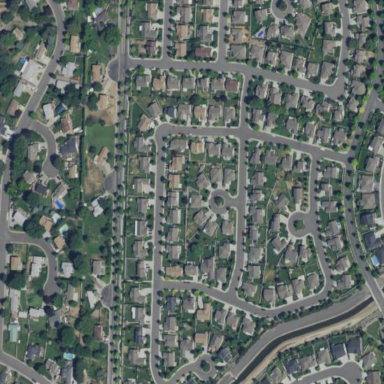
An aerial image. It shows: Residential area.